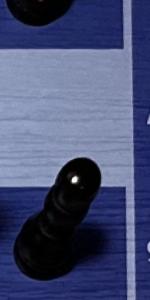
Label: Pawn_Black